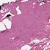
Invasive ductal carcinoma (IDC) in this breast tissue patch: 0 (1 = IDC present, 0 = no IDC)